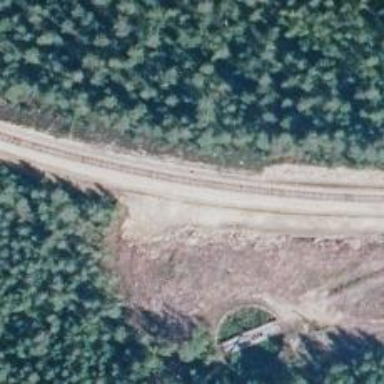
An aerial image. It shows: Railway track classified as Class A.